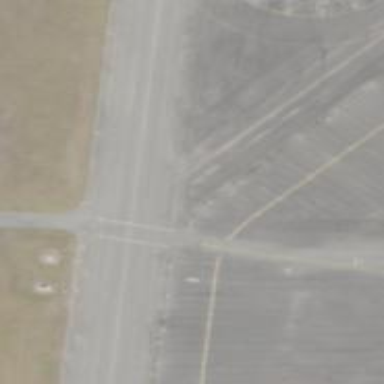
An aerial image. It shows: Image of taxiway at airport.